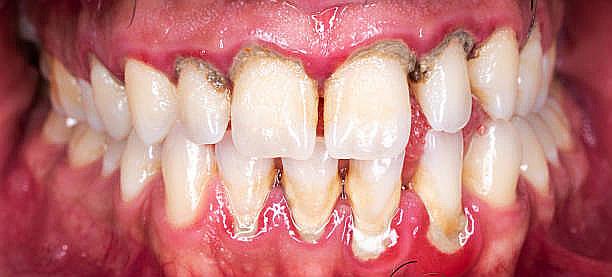
Condition: Gingivitis